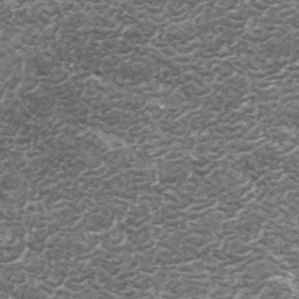
Label: frost